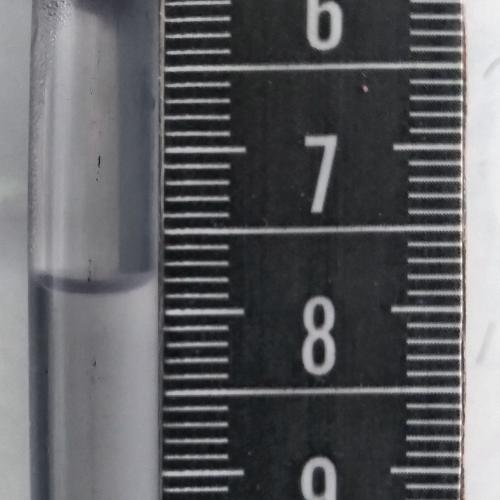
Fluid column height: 7.8 cm